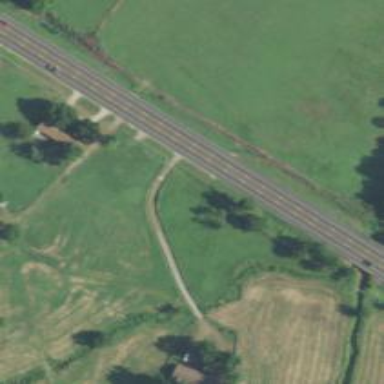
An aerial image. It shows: Primary highway.